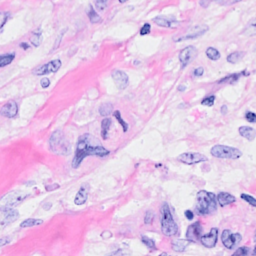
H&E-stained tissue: Breast